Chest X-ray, PA view. Patient: 61 years old, sex M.
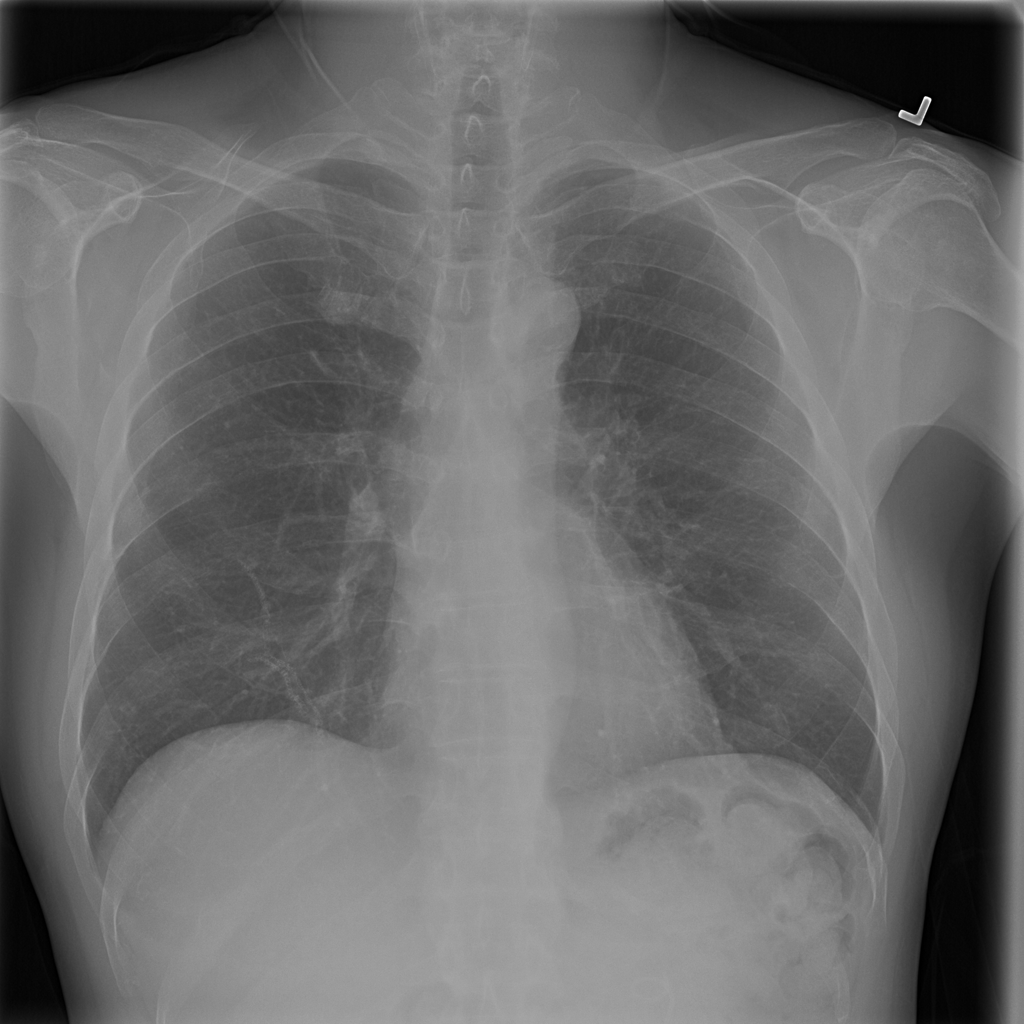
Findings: No Finding